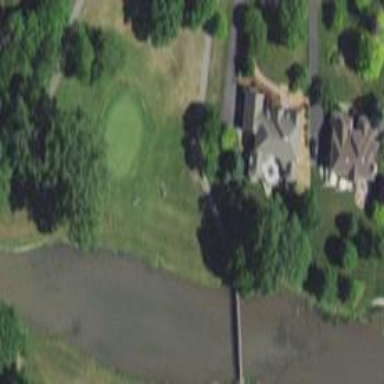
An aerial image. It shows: Scenic view of water hazard on golf course. The natural water feature adds beauty to the landscape.